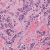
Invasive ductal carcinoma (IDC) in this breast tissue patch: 1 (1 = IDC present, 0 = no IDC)